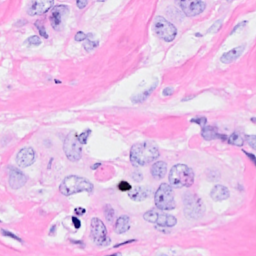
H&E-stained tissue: Breast